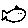
Label: fish